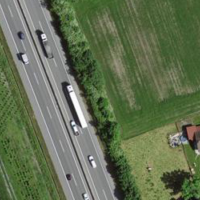
EUNIS habitat code: 57
Species observed at this site:
Ciconia ciconia
Coloeus monedula
Corvus corone
Milvus migrans